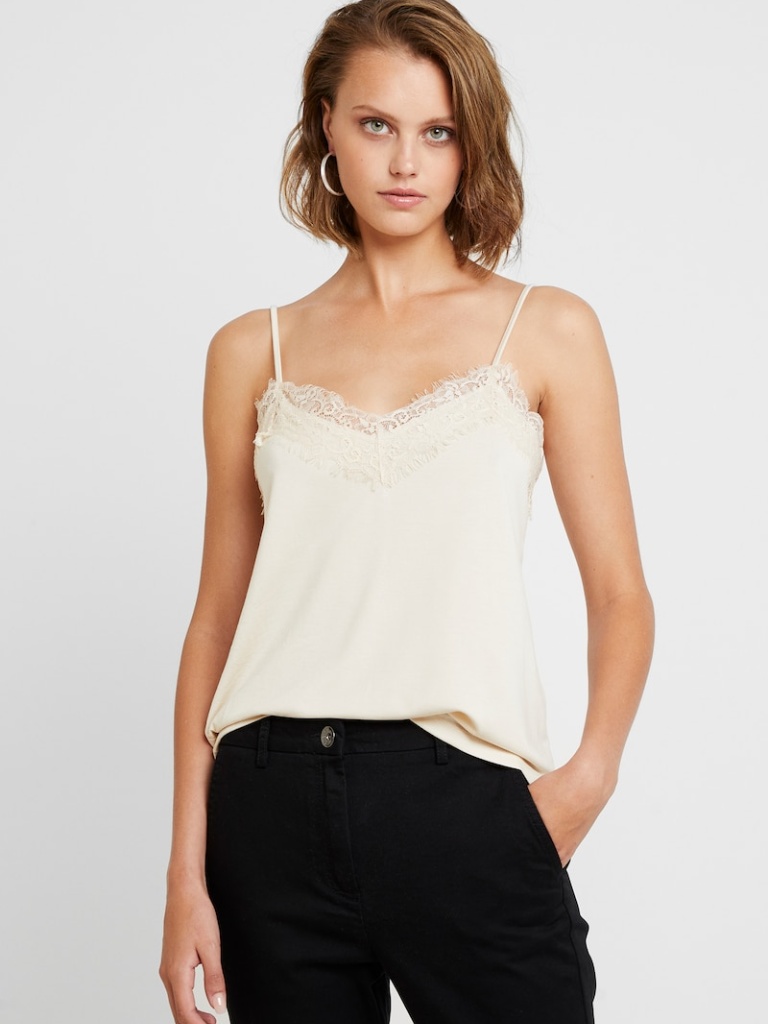
cotton relaxed sleeveless hip length French Tucked v-neck camisole